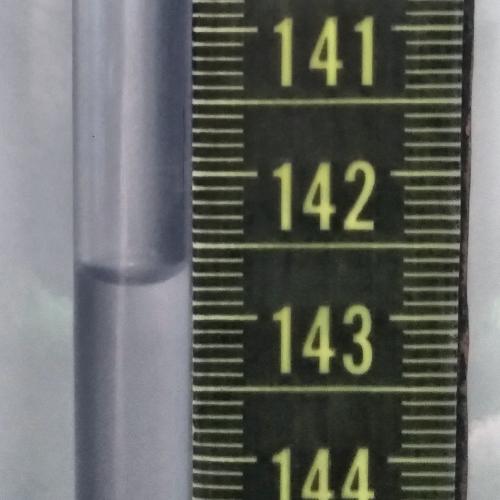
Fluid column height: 142.7 cm